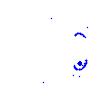
Particle: electron